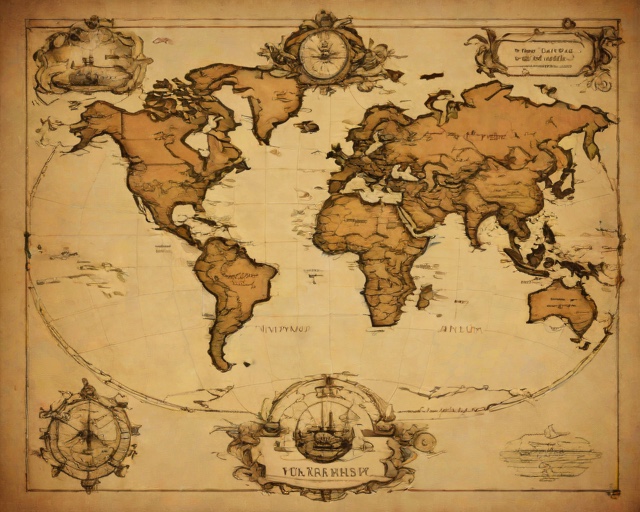
Category: Graduation